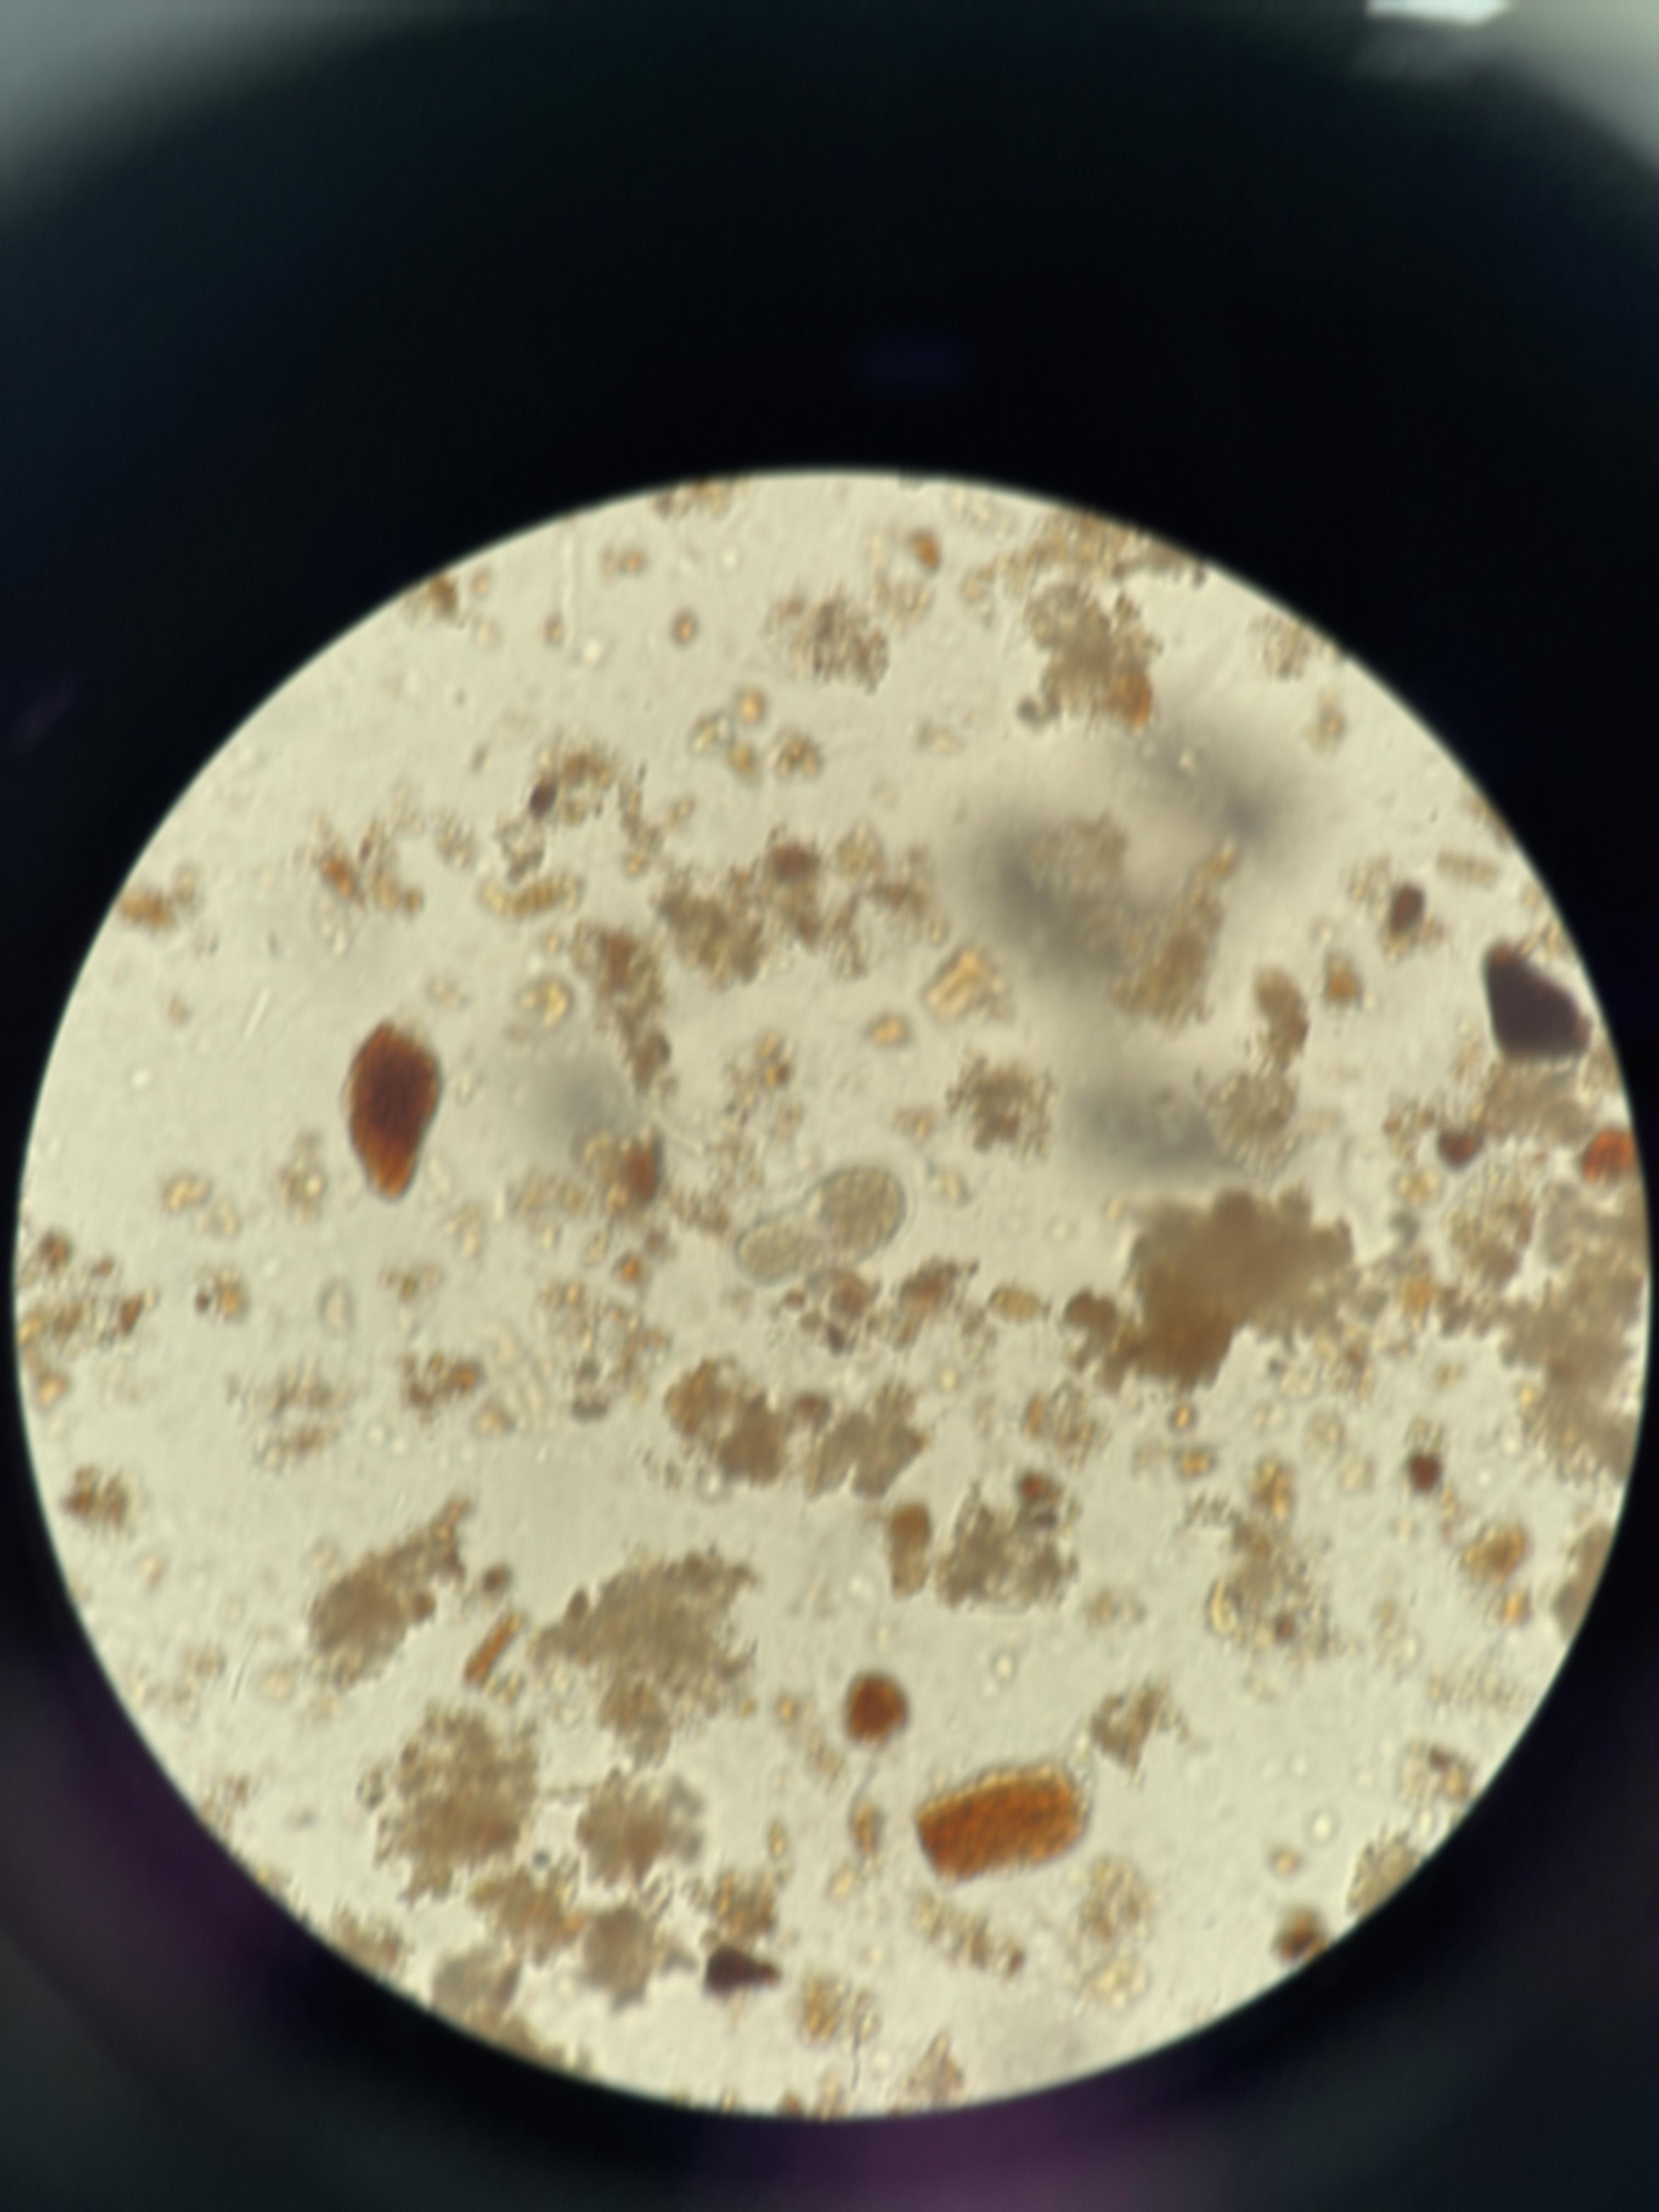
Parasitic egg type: Hookworm egg